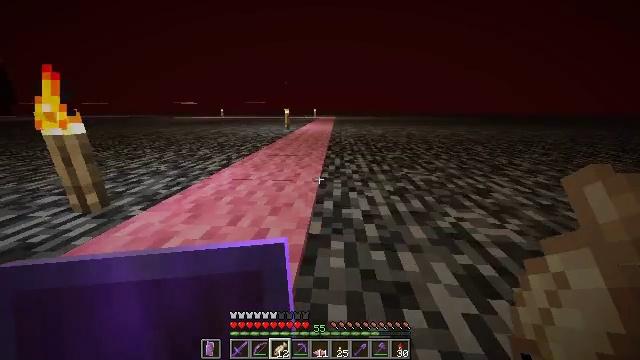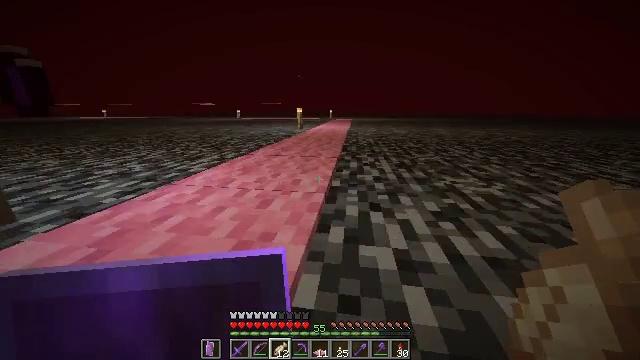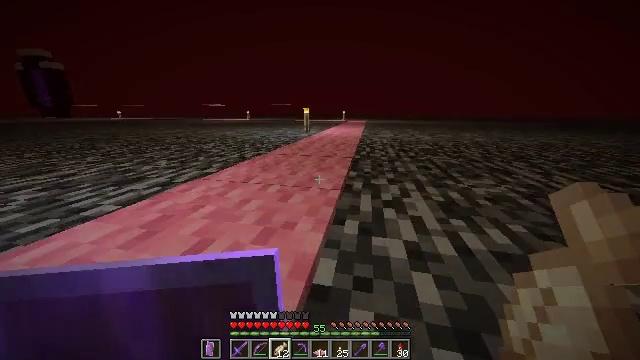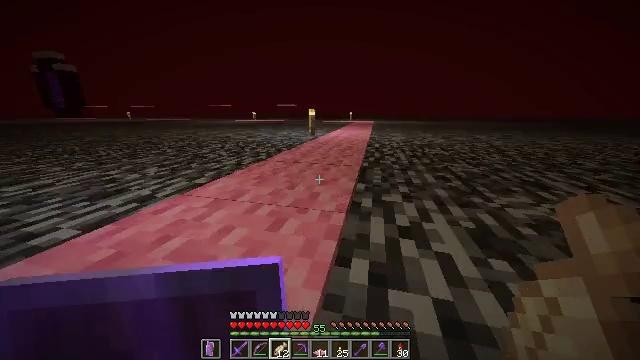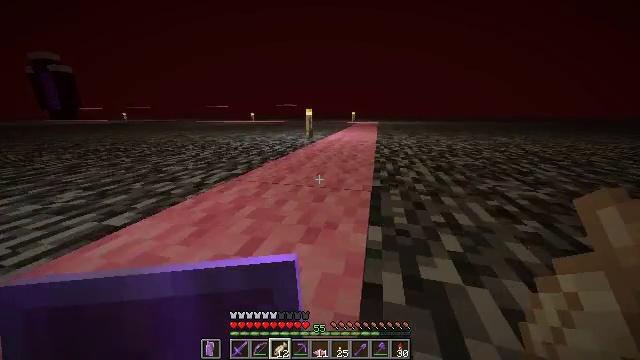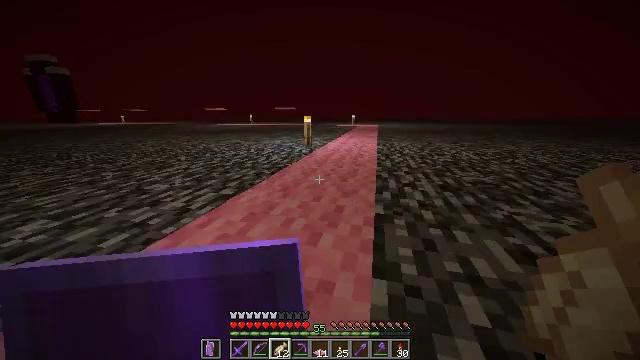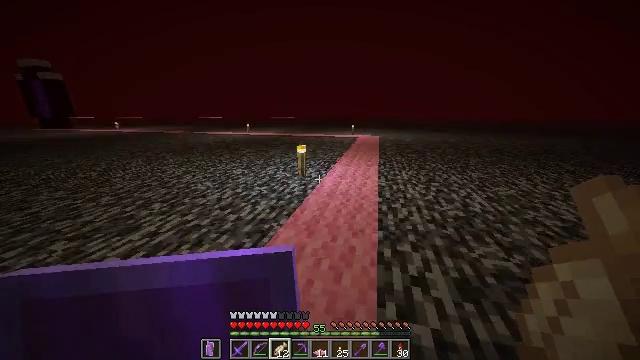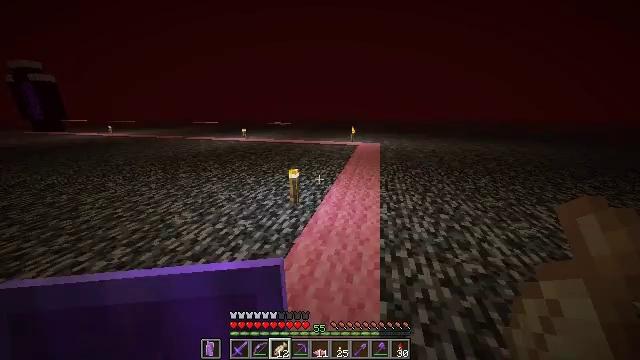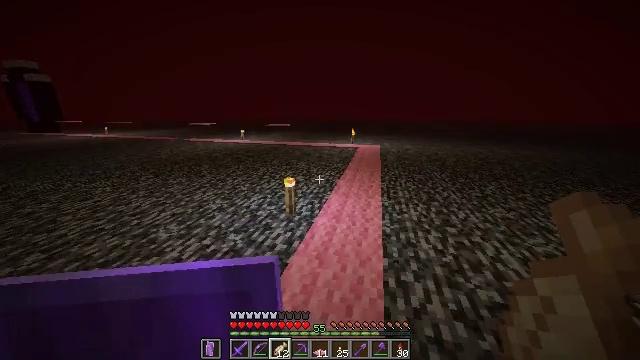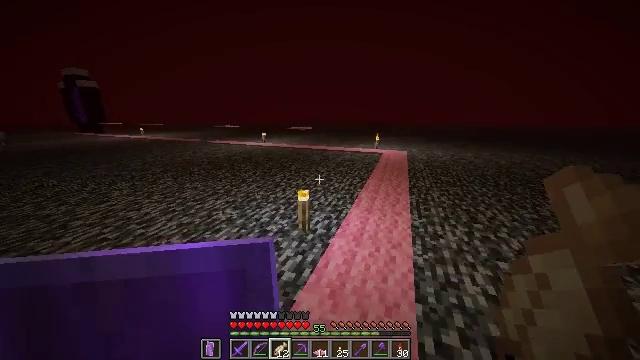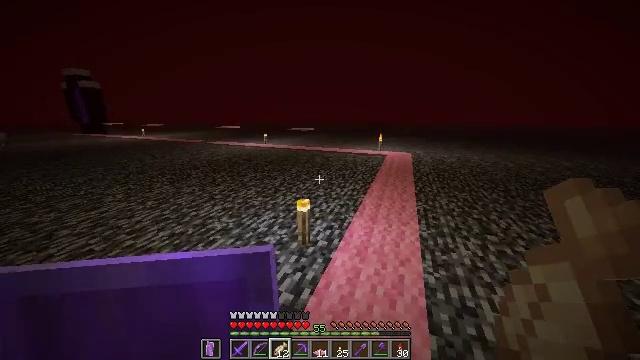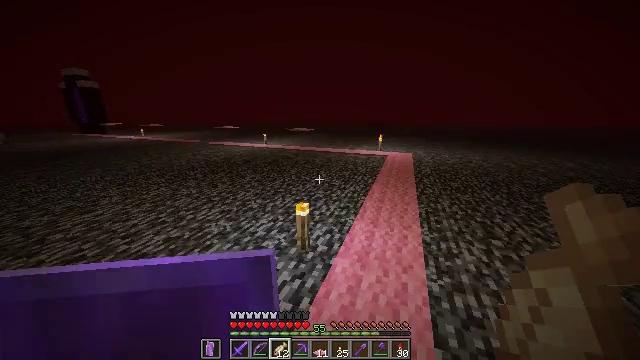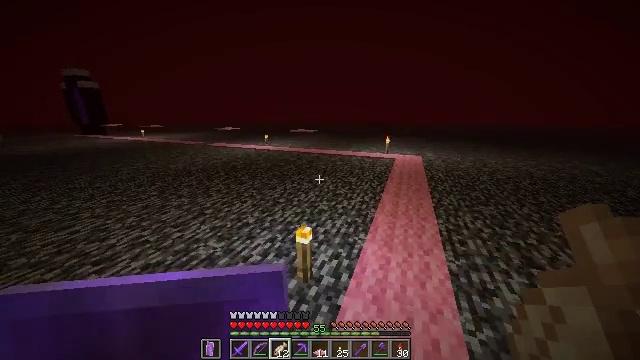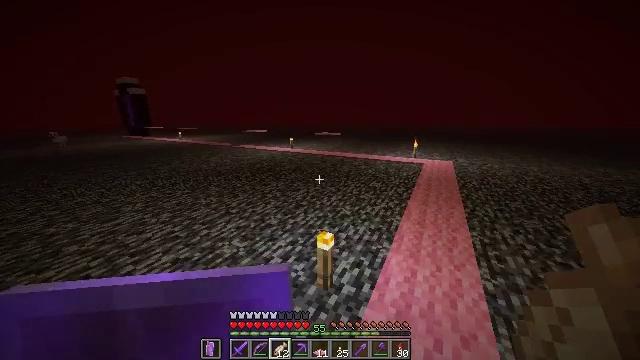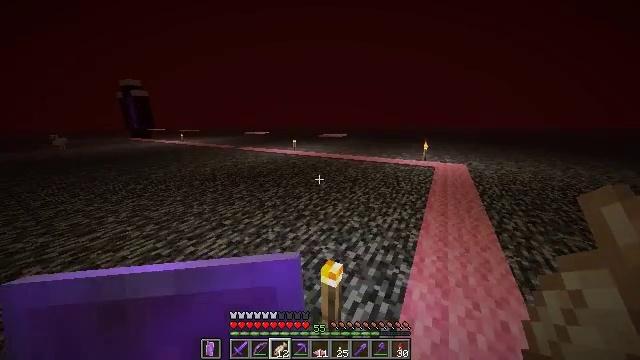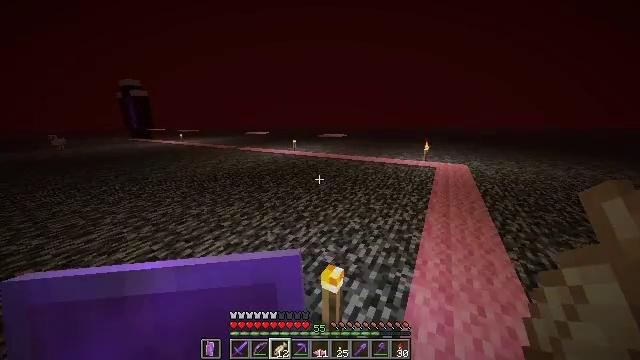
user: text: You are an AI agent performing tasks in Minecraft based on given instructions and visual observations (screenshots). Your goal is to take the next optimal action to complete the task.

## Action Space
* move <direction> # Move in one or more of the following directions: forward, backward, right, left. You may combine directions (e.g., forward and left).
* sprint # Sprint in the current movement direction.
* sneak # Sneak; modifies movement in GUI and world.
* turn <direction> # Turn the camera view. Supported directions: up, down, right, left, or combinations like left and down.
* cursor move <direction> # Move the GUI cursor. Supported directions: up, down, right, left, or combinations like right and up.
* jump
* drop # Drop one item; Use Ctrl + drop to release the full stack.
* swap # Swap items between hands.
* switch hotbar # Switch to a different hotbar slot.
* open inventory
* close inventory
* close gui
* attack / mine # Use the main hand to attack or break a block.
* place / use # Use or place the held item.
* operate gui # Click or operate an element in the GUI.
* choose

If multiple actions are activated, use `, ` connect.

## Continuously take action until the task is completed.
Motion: motion action
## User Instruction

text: mine block pink carpet
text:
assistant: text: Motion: move forward, sprint, turn left
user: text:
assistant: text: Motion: move forward, sprint, turn left
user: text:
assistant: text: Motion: move forward, sprint, turn left
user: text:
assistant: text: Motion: move forward, sprint
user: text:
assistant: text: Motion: move forward, sprint
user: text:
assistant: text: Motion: move forward, sprint
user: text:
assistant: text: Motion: move forward, sprint
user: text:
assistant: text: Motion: move forward, sprint
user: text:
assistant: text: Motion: move forward, sprint, turn left
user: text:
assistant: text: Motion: move forward, sprint
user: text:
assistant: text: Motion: move forward, sprint
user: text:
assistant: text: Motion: move forward, sprint
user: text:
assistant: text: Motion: move forward, sprint, turn left
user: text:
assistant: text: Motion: move forward, sprint, turn left
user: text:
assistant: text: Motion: move forward, sprint
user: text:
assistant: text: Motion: move forward and move right, sprint
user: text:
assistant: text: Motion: move forward and move right, sprint, turn left
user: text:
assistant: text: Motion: move forward and move right, sprint, turn left
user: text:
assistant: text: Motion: move forward and move right, sprint, turn left
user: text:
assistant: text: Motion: move forward and move right, sprint
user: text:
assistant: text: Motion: move forward and move right, sprint, turn left
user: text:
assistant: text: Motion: move forward and move right, sprint, turn left
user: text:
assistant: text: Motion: move forward and move right, sprint
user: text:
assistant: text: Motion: move forward and move right, sprint
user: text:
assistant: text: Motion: move forward and move right, sprint, turn left
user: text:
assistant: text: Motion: move forward and move right, sprint, turn left
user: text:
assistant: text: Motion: move forward and move right, sprint, turn left
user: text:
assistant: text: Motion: move forward and move right, sprint
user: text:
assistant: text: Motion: move forward and move right, sprint
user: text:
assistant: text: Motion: move forward and move right, sprint